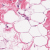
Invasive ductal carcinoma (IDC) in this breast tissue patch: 0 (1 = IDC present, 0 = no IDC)